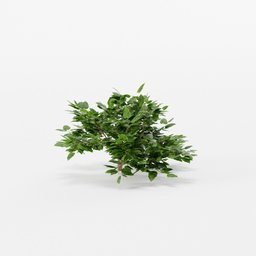
Label: nature